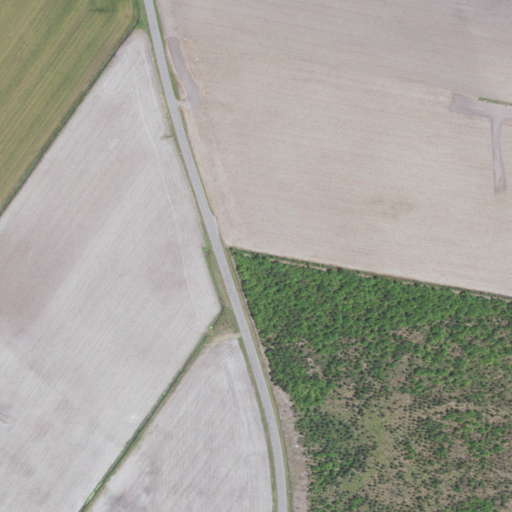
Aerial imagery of ridge(s) in North Carolina named Sandy Ridge containing cultivated crops, open development, mixed forest, evergreen forest, shrub, and low intensity development